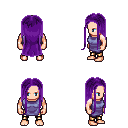
a pixel art fantasy rpg character, male body template, human, light skin, chain tabard jacket, gold greaves, purple extra-long hairstyle, four views (front, back, left, right), 2x2 character sprite sheet, small pixel art, hard edges, no anti-aliasing